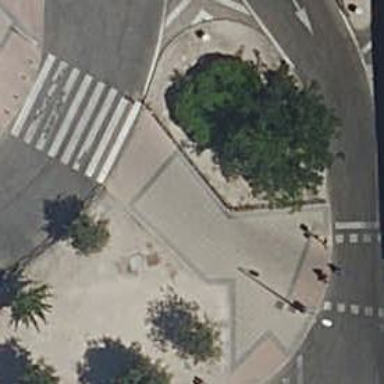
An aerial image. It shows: Kerb barrier.